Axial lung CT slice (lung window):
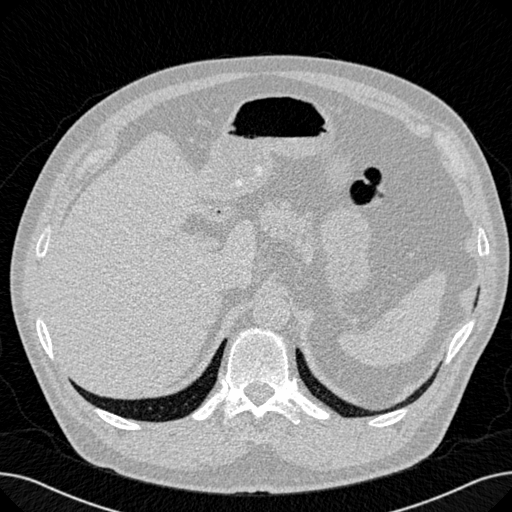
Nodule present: no